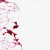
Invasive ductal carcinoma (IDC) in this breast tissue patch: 0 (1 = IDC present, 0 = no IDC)